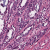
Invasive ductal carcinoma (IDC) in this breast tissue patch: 0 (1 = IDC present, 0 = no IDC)